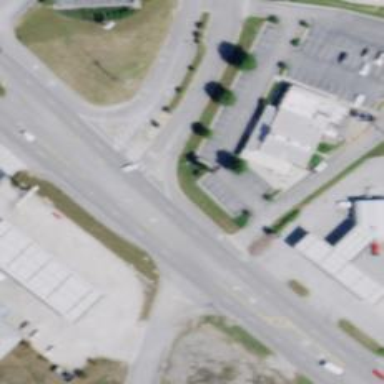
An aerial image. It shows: Secondary link road with asphalt surface.